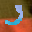
Label: 3